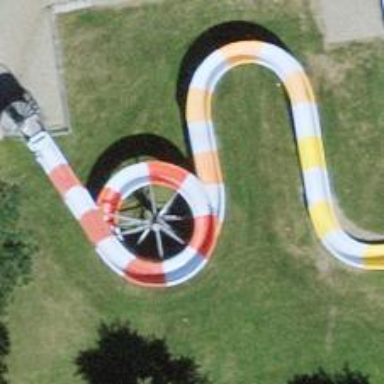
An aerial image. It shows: Water slide attraction.